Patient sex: F
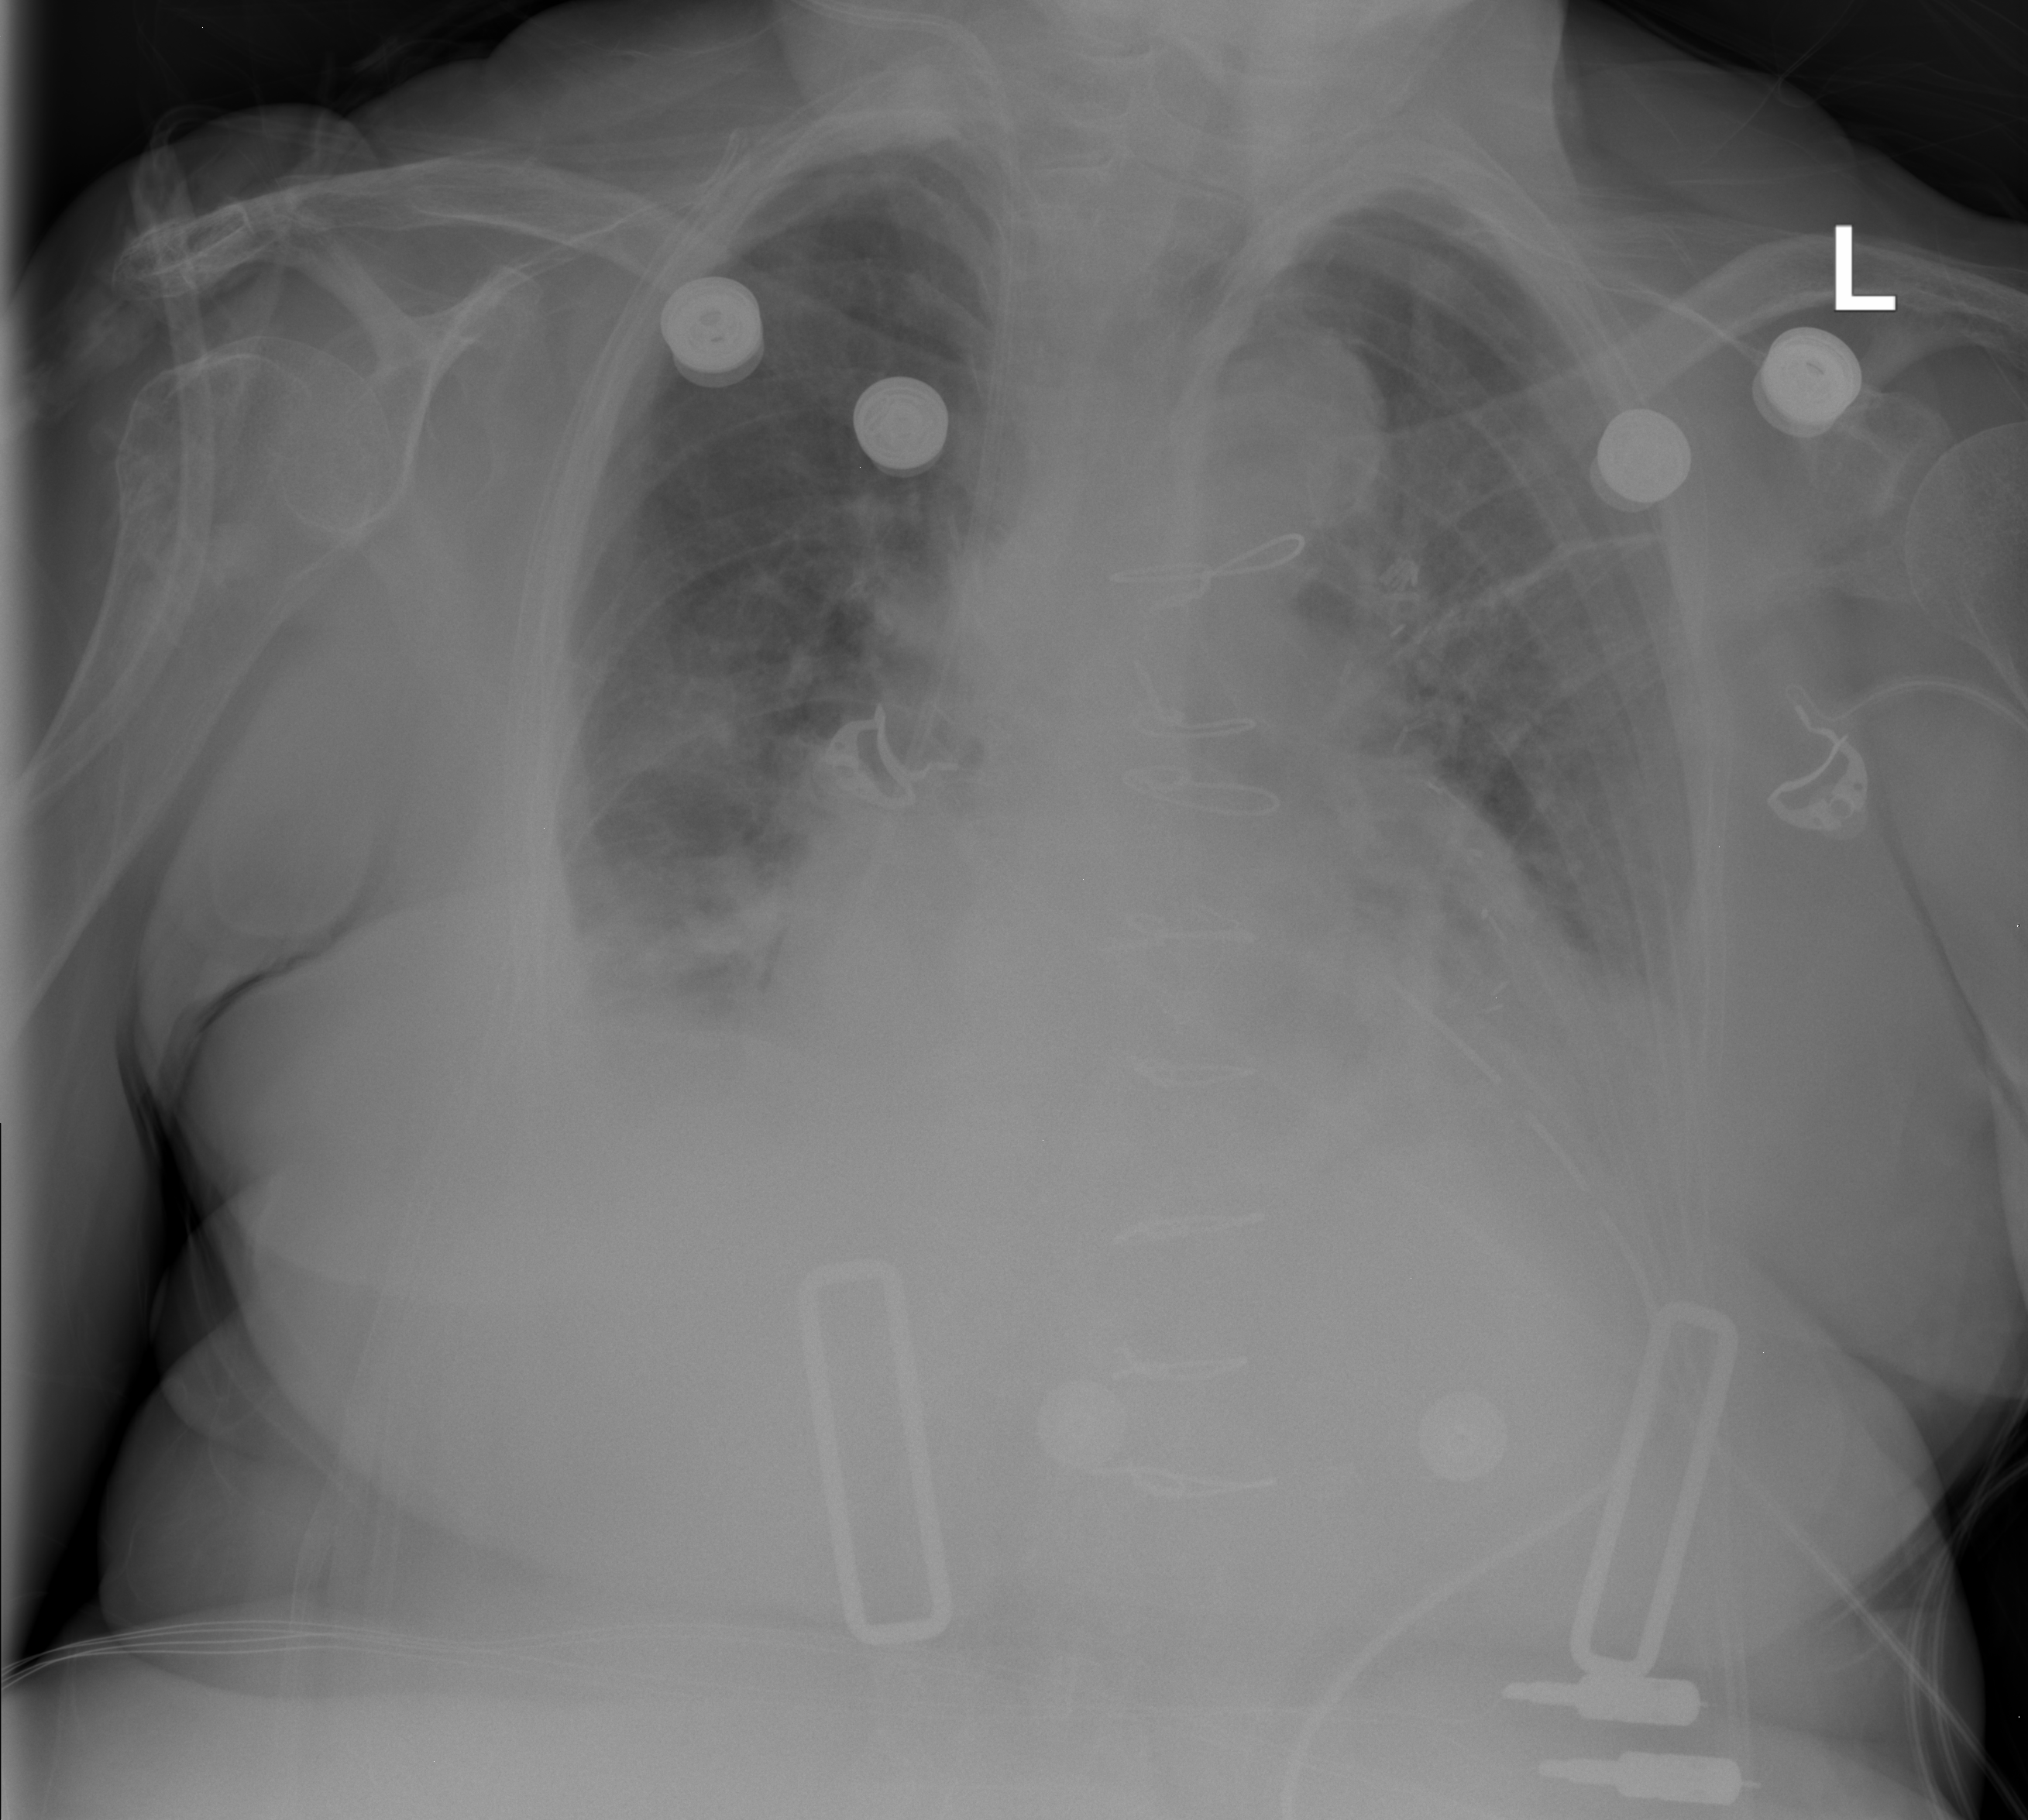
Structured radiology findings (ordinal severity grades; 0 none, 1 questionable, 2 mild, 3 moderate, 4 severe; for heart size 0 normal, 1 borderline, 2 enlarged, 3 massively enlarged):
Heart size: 1
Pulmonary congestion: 2
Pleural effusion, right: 2
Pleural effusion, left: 2
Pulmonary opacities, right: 2
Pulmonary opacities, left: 0
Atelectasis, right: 2
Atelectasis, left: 2